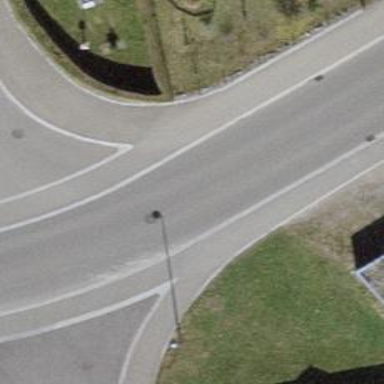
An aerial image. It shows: Asphalt sidewalk.